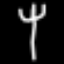
Label: fork